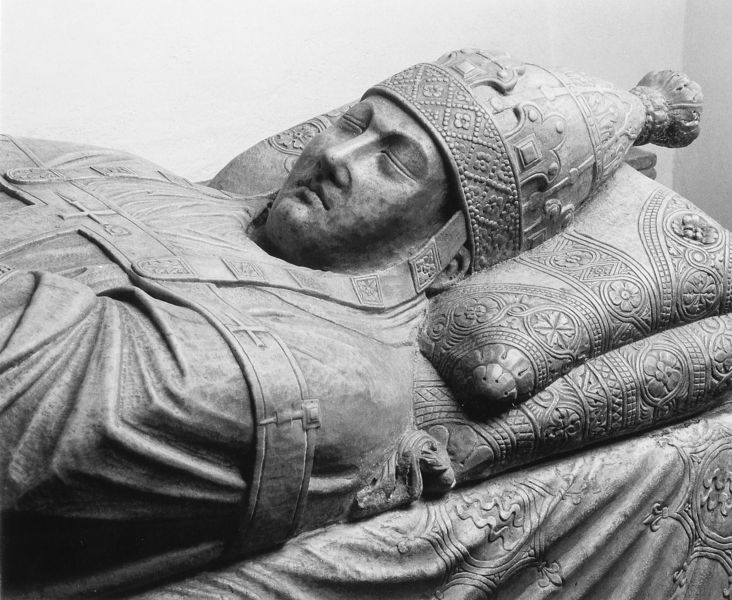
Titel: Tumba mit Liegefigur vom Grabmal Papst Bonifaz’ VIII.
Künstler: Arnolfo di Cambio
Standort: Rom, S. Pietro (EU - I - Latium)
Schlagwörter: kopf, mann, schlaf, marmor, ohr, mütze, silber, stein, tod, tot, kirche, geistlicher, krone, statue, ruhen, schlafen, bischof, bishop, crown, hat, kissen, könig, pillow, pope, priest, polster, portrait, bronze, oberkörper, eisen, kreuz, sarg, man, death, mitra, metal, bänder, ornament, cross, dead, emperor, sarkophag, abt, sleeping, china, foto, grab, grave, mongolia, orthodox, asia, bishof, sarcopharg, itän, totenmaske, grabtuch